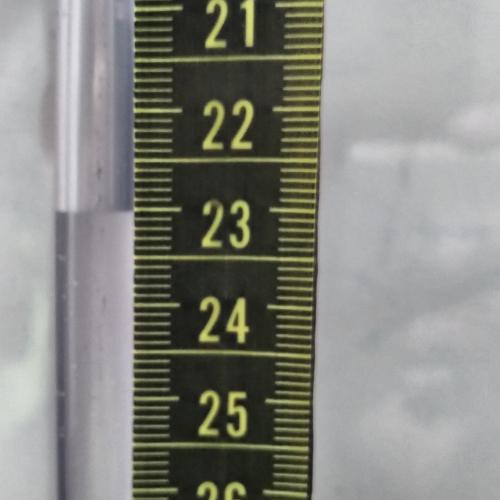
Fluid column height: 23.0 cm